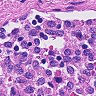
Metastatic tissue present: no